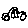
Label: car